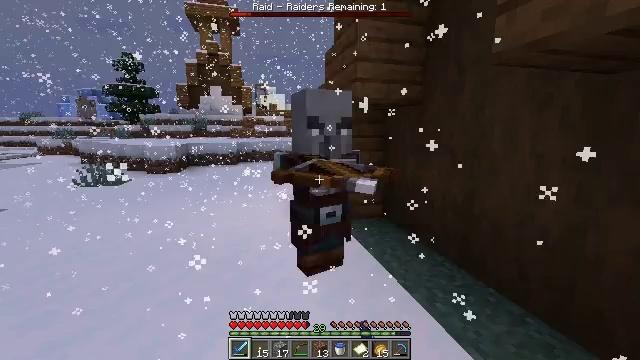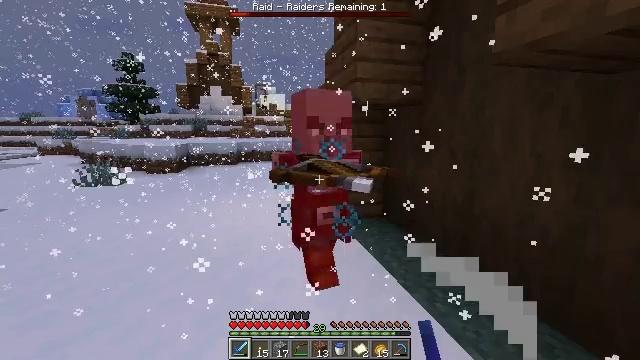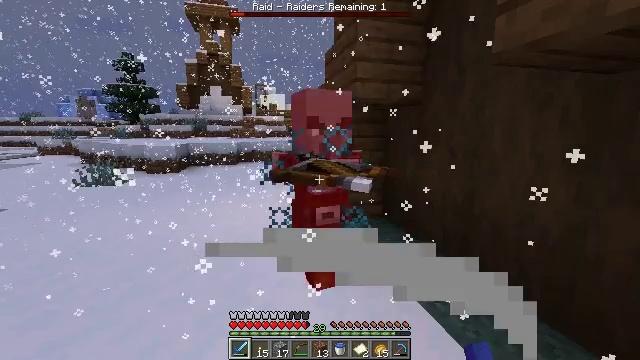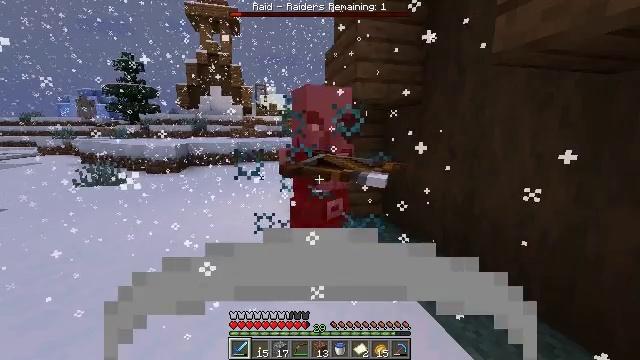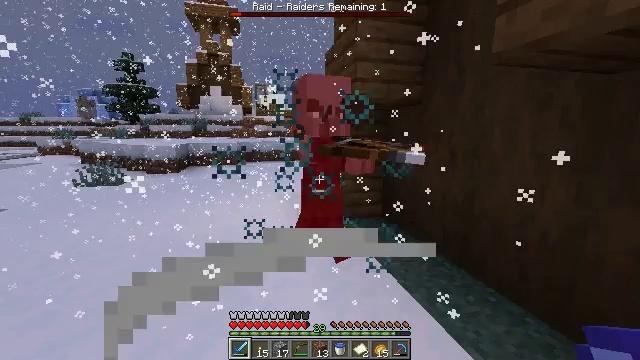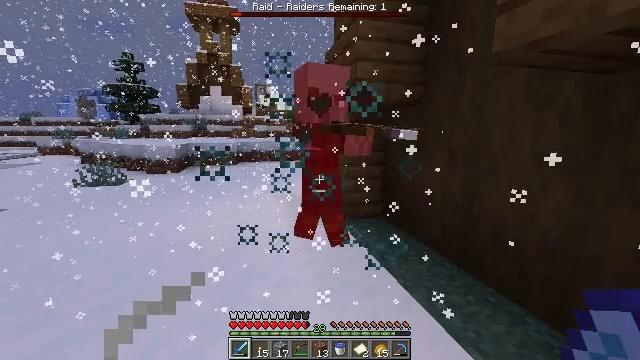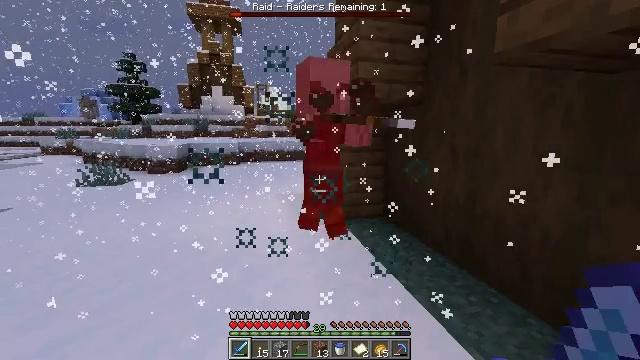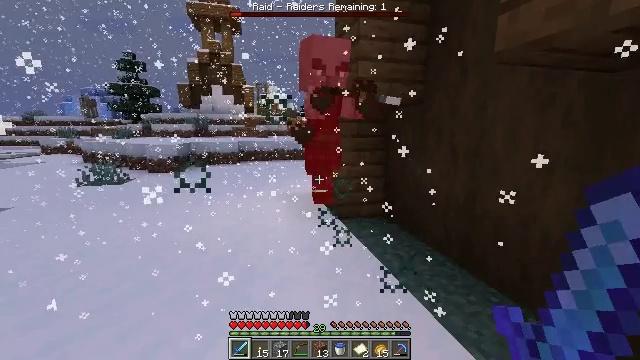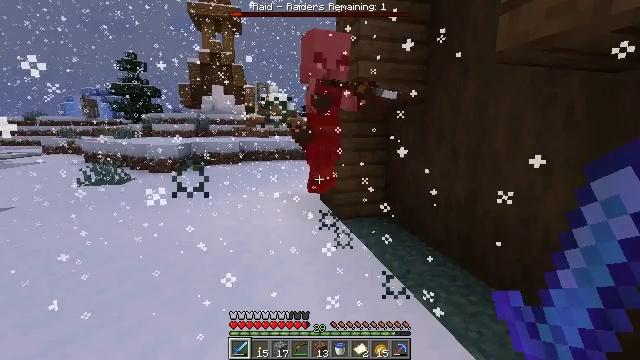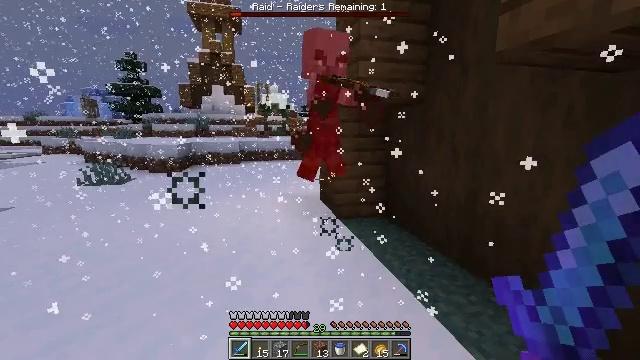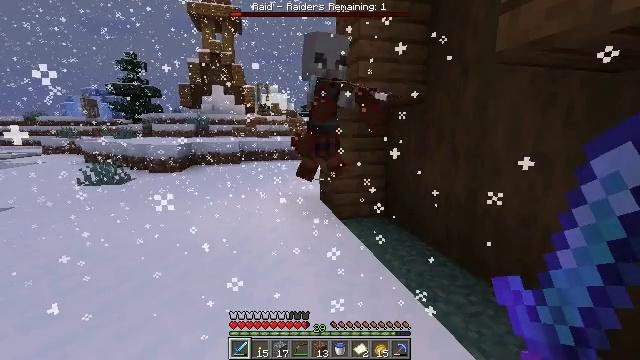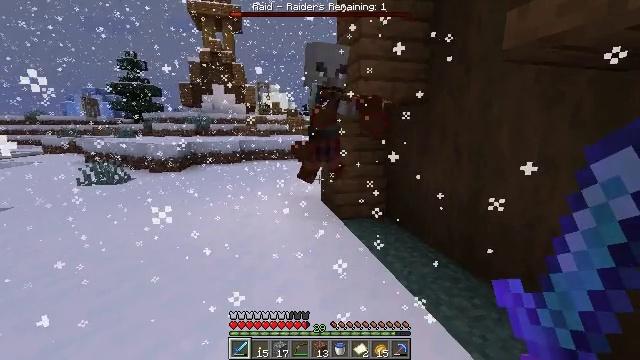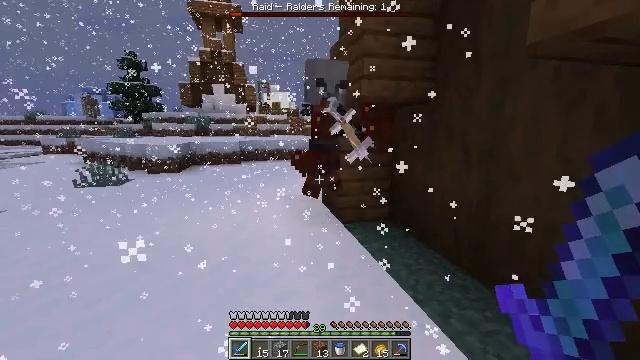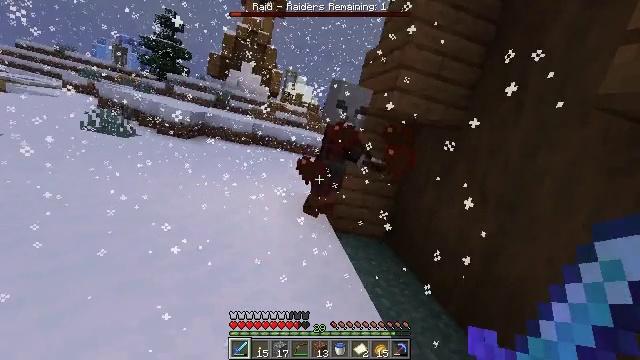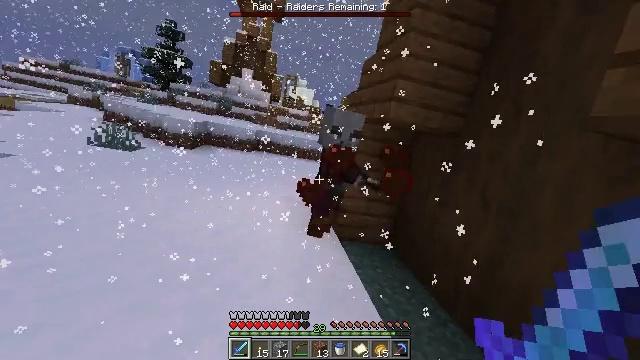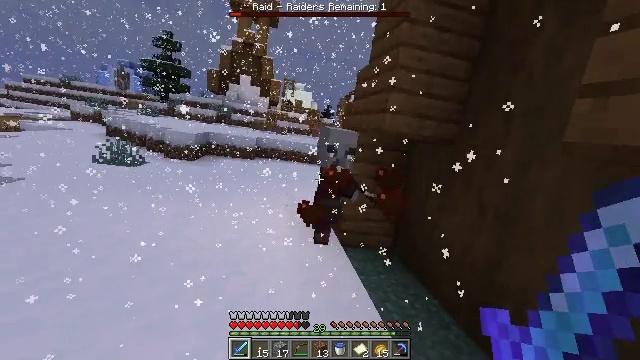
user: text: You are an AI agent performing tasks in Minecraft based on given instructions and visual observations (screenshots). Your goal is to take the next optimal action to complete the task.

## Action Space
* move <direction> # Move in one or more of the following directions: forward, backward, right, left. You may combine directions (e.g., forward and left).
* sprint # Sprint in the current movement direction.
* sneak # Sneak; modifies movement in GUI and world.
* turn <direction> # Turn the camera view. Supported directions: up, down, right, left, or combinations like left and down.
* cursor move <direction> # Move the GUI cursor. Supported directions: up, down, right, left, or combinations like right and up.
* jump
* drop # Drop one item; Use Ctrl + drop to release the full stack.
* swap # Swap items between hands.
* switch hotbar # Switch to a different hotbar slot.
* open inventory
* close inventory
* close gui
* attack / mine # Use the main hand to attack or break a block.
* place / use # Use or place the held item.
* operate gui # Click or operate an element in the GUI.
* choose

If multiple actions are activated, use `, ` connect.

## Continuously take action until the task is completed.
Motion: motion action
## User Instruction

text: Eliminate hostile mobs.
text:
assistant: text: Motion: no_op
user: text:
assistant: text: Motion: no_op
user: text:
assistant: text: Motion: no_op
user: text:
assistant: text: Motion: no_op
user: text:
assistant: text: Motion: no_op
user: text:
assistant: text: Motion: no_op
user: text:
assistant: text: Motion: no_op
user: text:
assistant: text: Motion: no_op
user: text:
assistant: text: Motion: no_op
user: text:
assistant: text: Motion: no_op
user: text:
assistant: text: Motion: move forward
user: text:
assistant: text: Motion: move forward
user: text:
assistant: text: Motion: move forward
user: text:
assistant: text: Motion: move forward, turn left
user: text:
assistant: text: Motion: move forward
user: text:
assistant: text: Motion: move forward
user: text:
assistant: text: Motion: move forward, attack / mine
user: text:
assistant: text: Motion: attack / mine
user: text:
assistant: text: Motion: attack / mine
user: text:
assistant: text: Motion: no_op
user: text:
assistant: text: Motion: no_op
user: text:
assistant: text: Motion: no_op
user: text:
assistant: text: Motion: no_op
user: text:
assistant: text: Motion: move forward
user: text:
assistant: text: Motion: move forward
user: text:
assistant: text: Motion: move forward
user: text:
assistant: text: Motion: move forward
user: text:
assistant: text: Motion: move forward
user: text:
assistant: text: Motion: move forward
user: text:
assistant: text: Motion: move forward